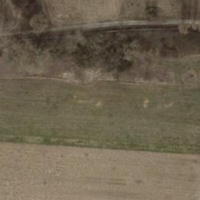
EUNIS habitat code: 25
Species observed at this site:
Gallinago gallinago
Scolopax rusticola
Filipendula ulmaria